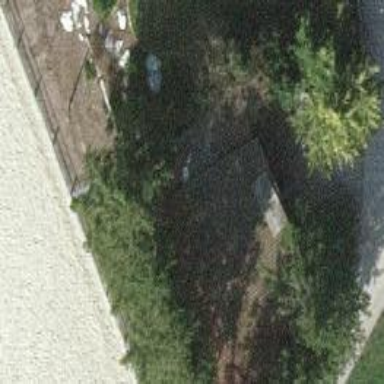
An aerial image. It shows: Garage.